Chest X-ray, AP view. Patient: 17 years old, sex M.
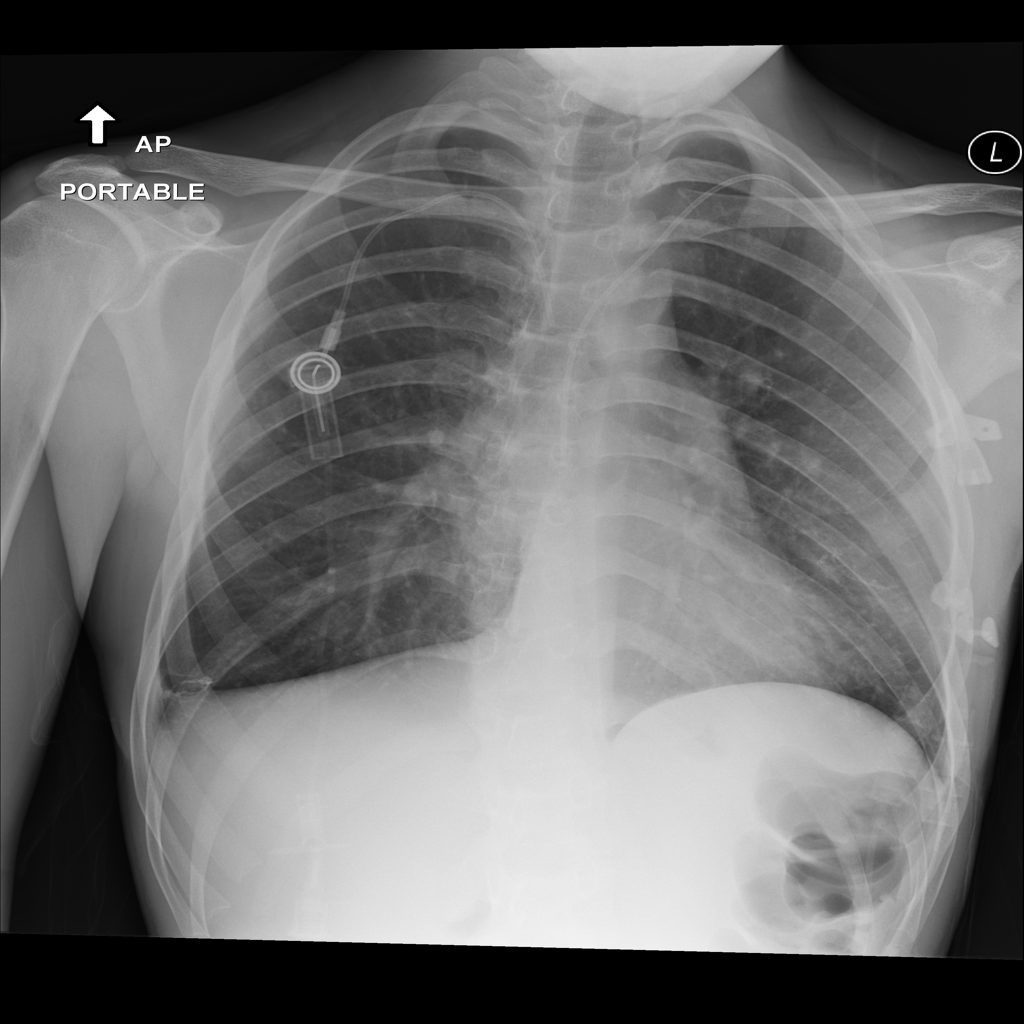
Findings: No Finding